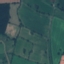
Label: Pasture